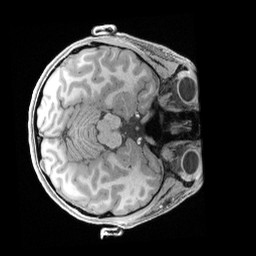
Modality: T1w
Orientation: axial
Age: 23
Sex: female
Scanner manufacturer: siemens
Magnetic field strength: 3 T
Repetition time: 2.4 s
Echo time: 0.00241 s